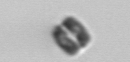
Label: Thalassiosira